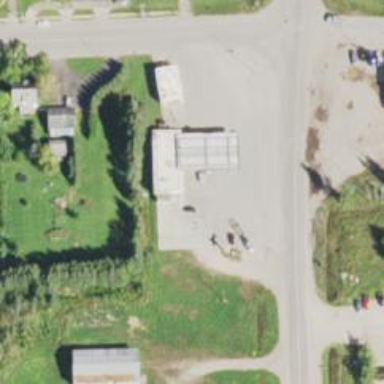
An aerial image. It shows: Convenience shop.